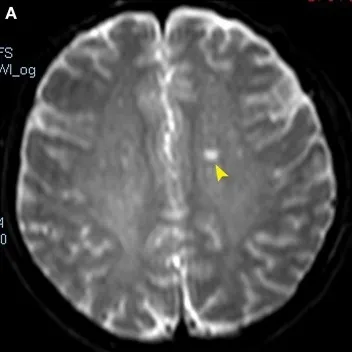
Diffusion-weighted magnetic resonance images showing acute infarcts involving the left corona radiate. Arrowhead), bilateral cerebellar hemispheres.
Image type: radiology (mri)